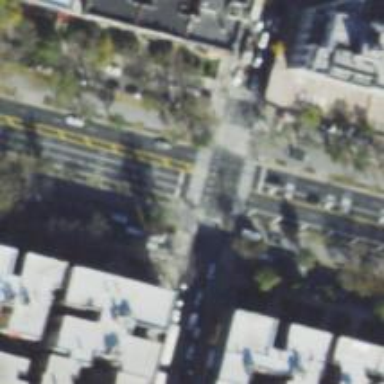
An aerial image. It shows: Primary highway with asphalt surface and separate sidewalk.